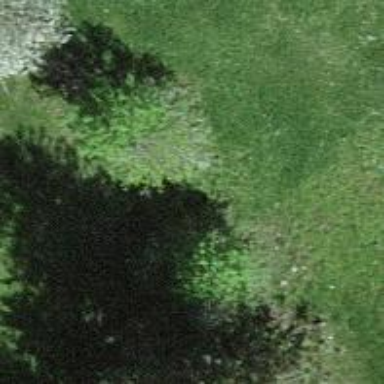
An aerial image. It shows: Row of trees in natural setting.